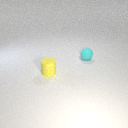
small yellow rubber cylinder in front of small cyan rubber sphere